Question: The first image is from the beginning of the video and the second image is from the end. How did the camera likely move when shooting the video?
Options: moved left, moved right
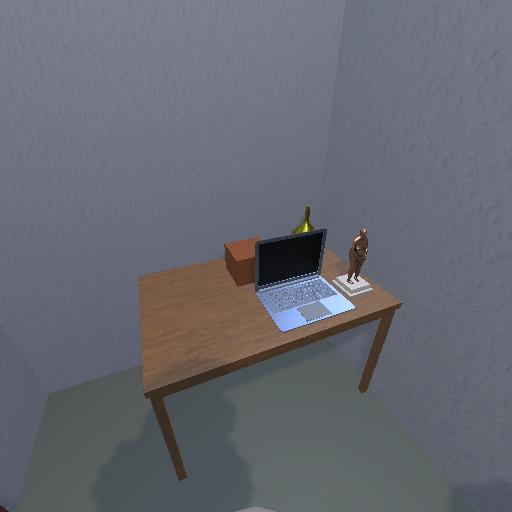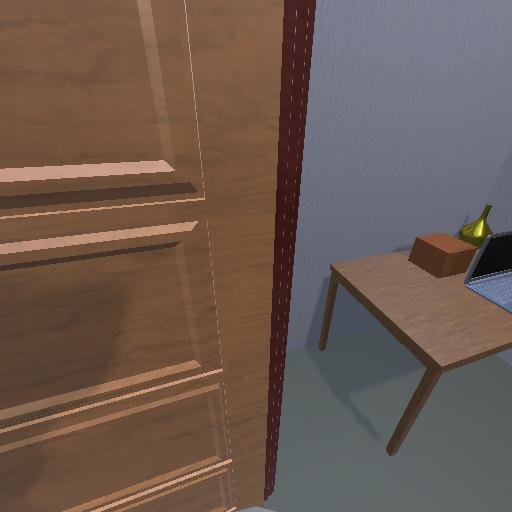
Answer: moved left